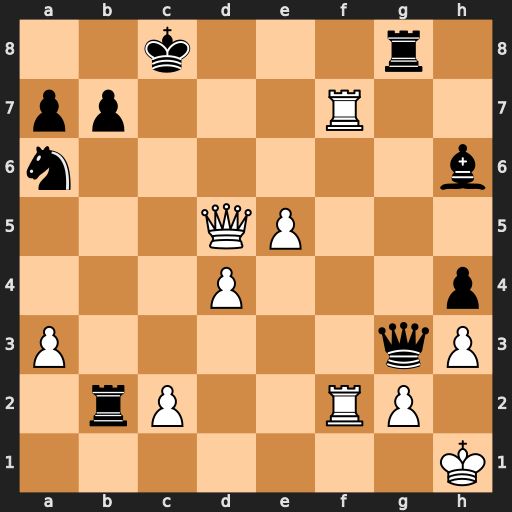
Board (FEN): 2k3r1/pp3R2/n6b/3QP3/3P3p/P5qP/1rP2RP1/7K
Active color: w
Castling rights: -
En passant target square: -
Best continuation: Qd7+ Kb8 Rf8+ Rxf8 Rxf8+ Bxf8 Qd8#